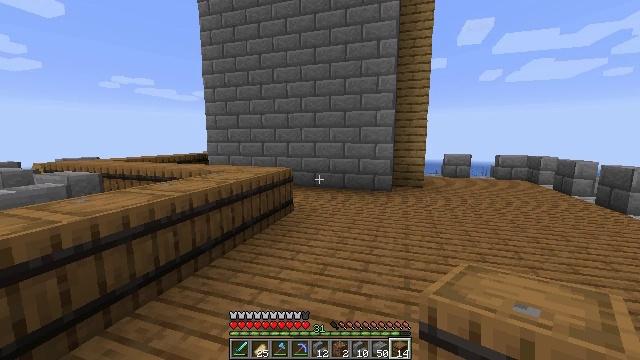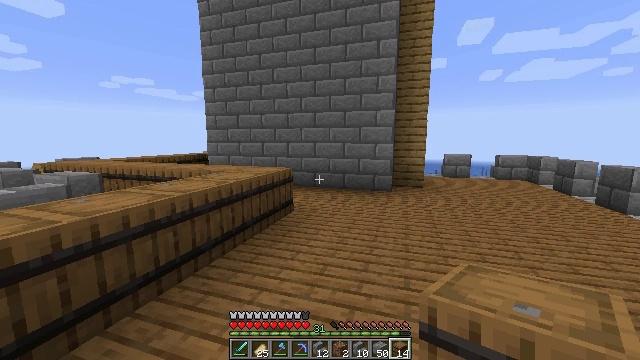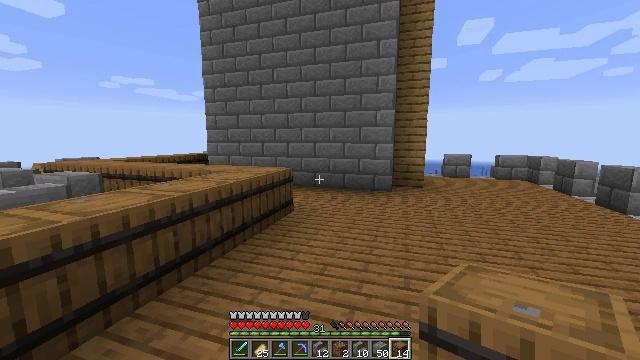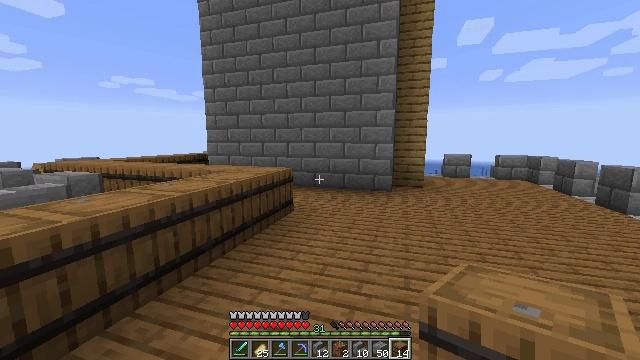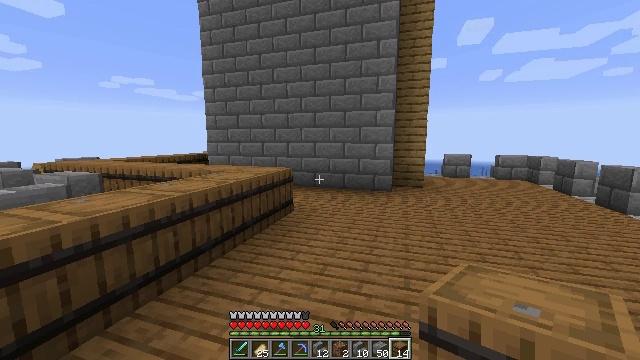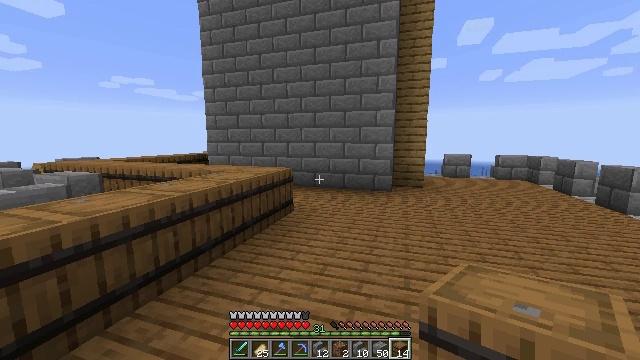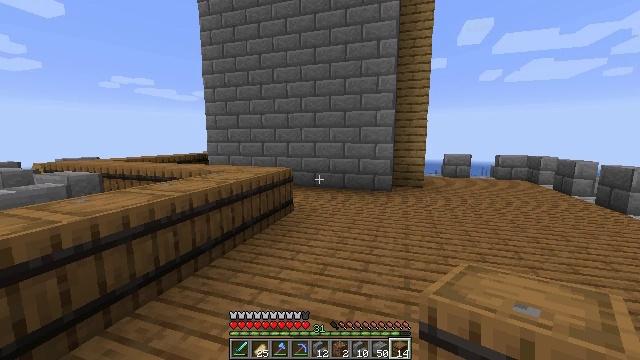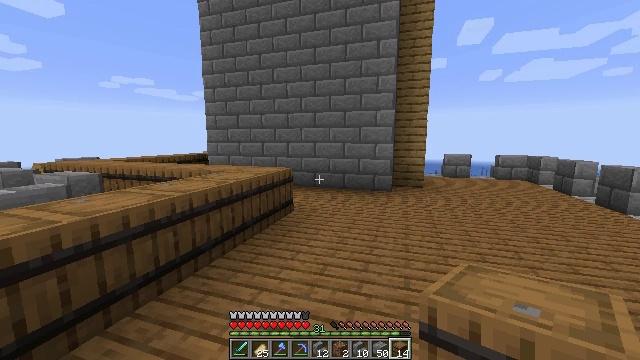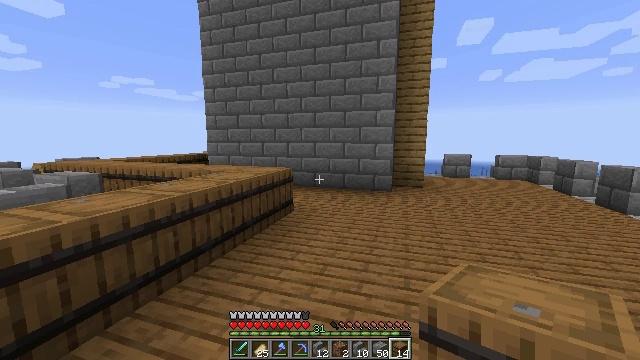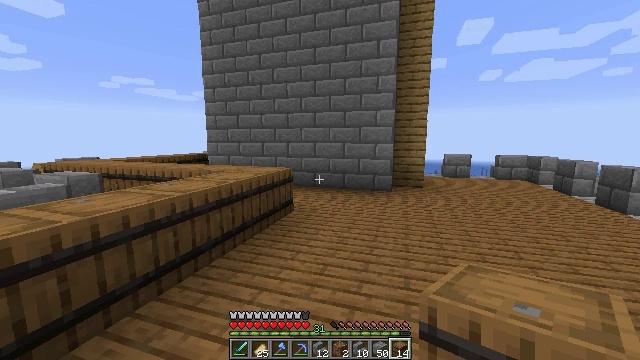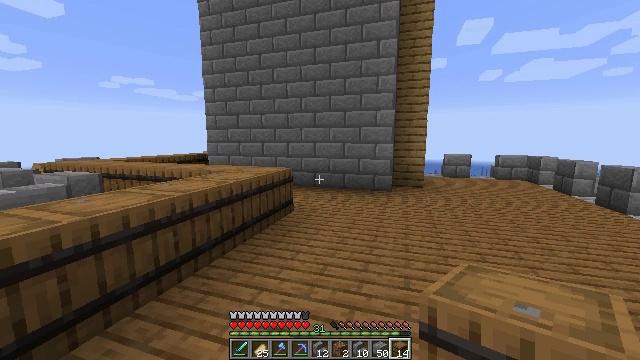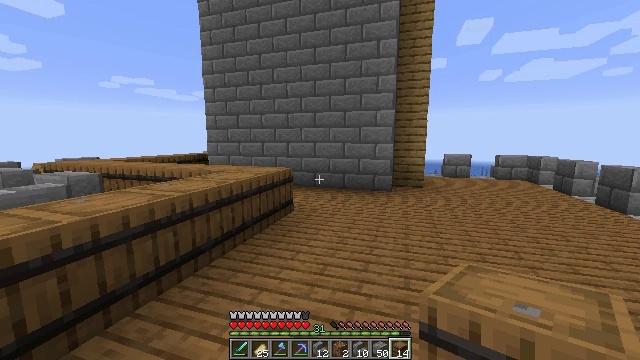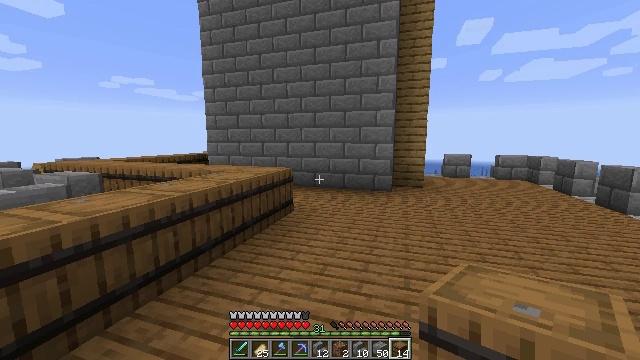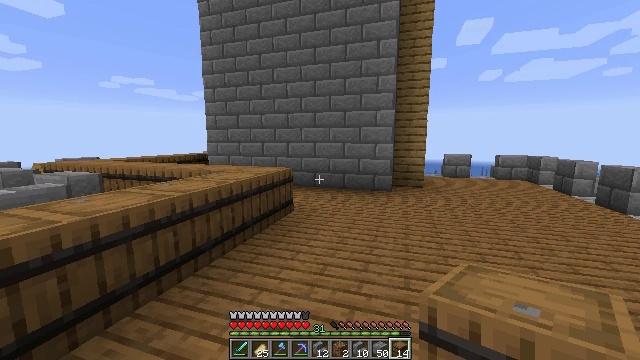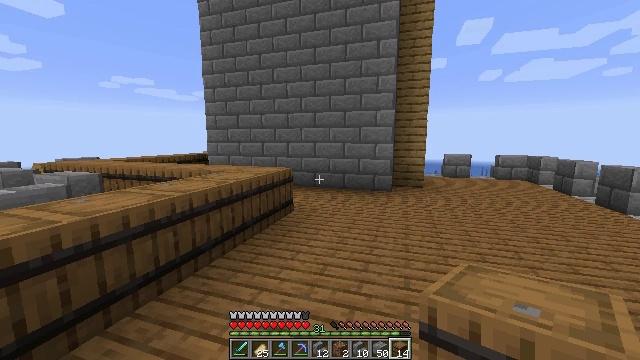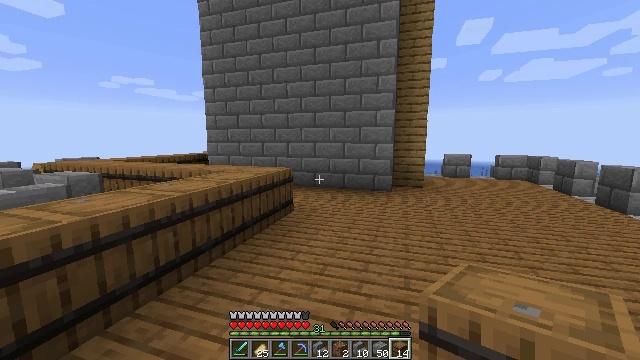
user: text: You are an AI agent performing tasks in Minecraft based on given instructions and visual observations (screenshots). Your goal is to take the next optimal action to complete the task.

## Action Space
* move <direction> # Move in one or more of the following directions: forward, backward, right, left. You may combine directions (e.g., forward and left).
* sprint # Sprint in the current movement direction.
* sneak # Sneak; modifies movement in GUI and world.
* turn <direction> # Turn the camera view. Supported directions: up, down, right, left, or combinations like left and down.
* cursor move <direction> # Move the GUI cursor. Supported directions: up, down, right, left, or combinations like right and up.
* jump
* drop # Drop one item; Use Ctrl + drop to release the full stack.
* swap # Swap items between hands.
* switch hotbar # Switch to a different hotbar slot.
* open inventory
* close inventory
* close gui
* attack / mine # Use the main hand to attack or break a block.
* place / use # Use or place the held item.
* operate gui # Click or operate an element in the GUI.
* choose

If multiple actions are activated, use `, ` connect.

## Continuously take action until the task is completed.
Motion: motion action
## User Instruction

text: Attack the barrel to gather it.
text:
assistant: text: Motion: no_op
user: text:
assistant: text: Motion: no_op
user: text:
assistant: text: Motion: no_op
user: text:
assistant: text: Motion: no_op
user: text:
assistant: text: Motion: no_op
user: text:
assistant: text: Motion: no_op
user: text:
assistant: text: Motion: no_op
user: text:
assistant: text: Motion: no_op
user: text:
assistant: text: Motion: no_op
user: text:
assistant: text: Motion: no_op
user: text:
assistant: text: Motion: no_op
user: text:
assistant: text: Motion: no_op
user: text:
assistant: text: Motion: no_op
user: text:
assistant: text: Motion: no_op
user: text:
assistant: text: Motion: no_op
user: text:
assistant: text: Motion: no_op
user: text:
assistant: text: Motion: no_op
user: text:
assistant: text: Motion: no_op
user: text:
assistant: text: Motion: no_op
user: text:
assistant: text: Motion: no_op
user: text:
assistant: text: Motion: no_op
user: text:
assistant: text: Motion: no_op
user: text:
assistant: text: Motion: no_op
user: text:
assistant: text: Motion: no_op
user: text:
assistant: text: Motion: no_op
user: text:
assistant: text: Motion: no_op
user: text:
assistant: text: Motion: no_op
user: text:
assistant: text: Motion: no_op
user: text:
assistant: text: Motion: no_op
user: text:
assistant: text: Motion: no_op